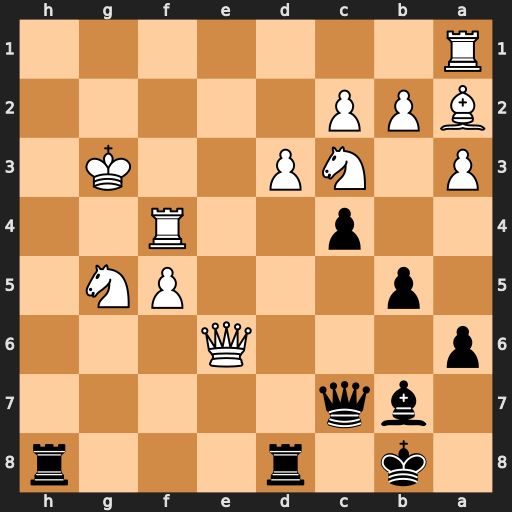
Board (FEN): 1k1r3r/1bq5/p3Q3/1p3PN1/2p2R2/P1NP2K1/BPP5/R7
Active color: b
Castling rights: -
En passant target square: -
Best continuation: Rdg8 Ne4 Bxe4 Qxe4 Rxg5+